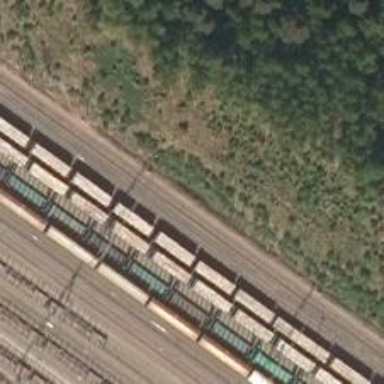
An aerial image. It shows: Rail yard with electrified contact lines for railway operations.